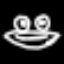
Label: frog